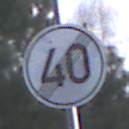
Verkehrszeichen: EndeGeschwindigkeit40
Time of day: MorningAfternoon
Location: Outdoor (Nature)
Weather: PartlyCloudy
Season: NotSpecified
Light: Natural